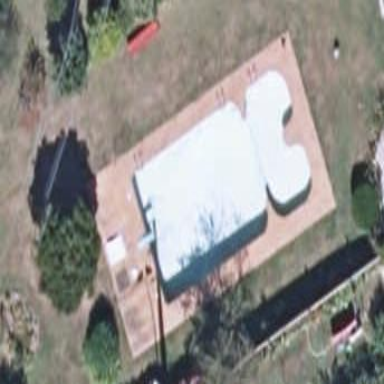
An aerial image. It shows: Swimming pool located in leisure land.